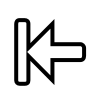
Cursor type: resize_w
OS/theme: linux-notwaita
Variant: white